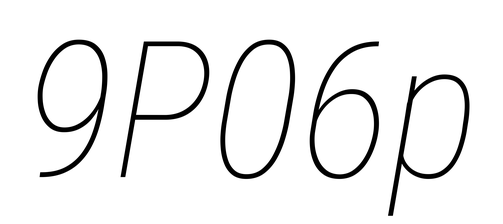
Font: Roboto-Italic_Condensed_Thin_Italic